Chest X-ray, PA view. Patient: 43 years old, sex M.
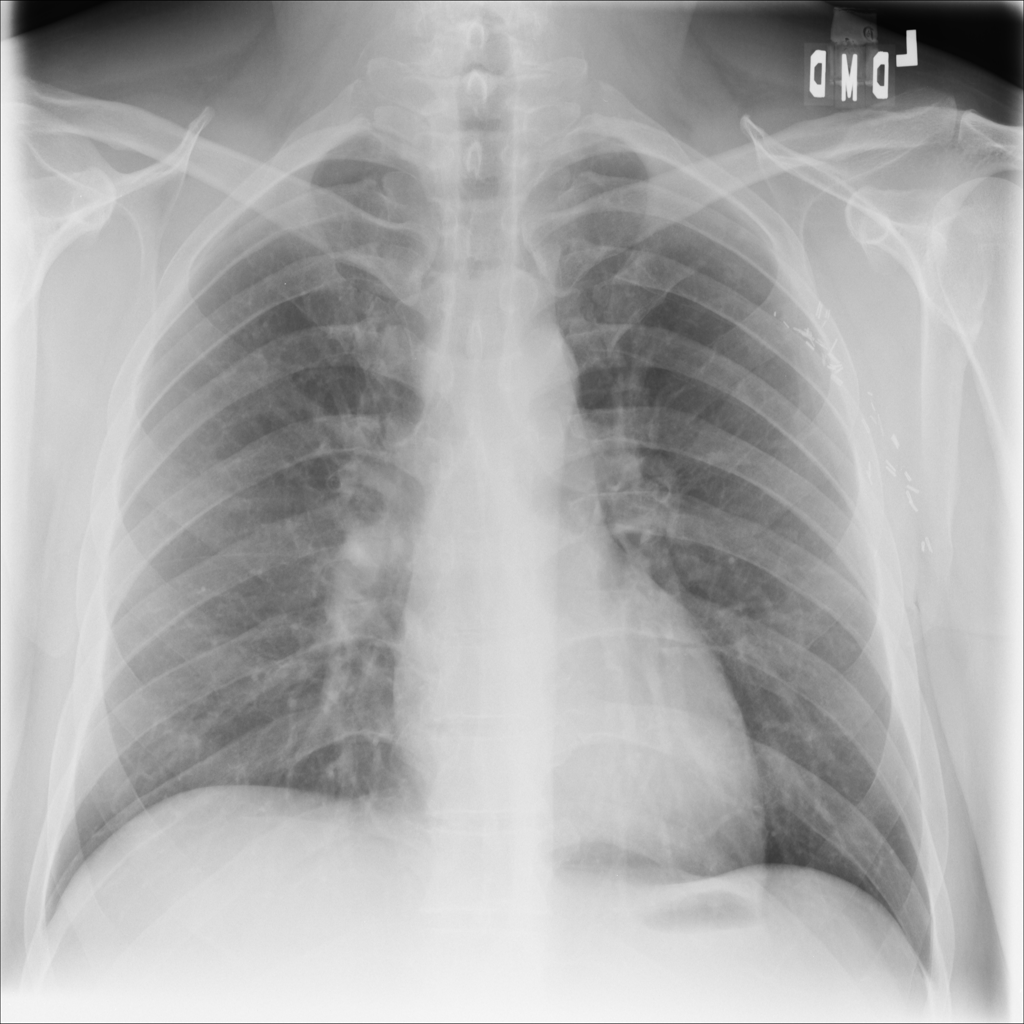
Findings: Infiltration, Nodule